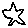
Label: star